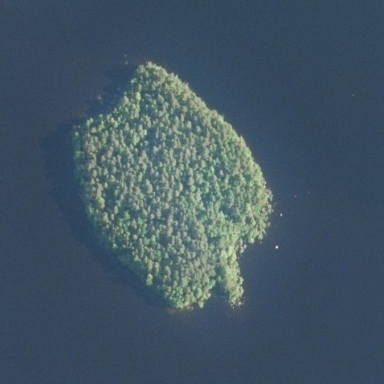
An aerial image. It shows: Islet.